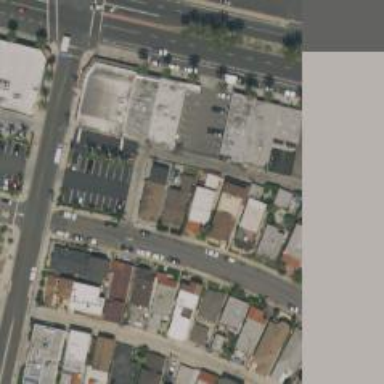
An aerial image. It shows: Alleyway designated as service road.